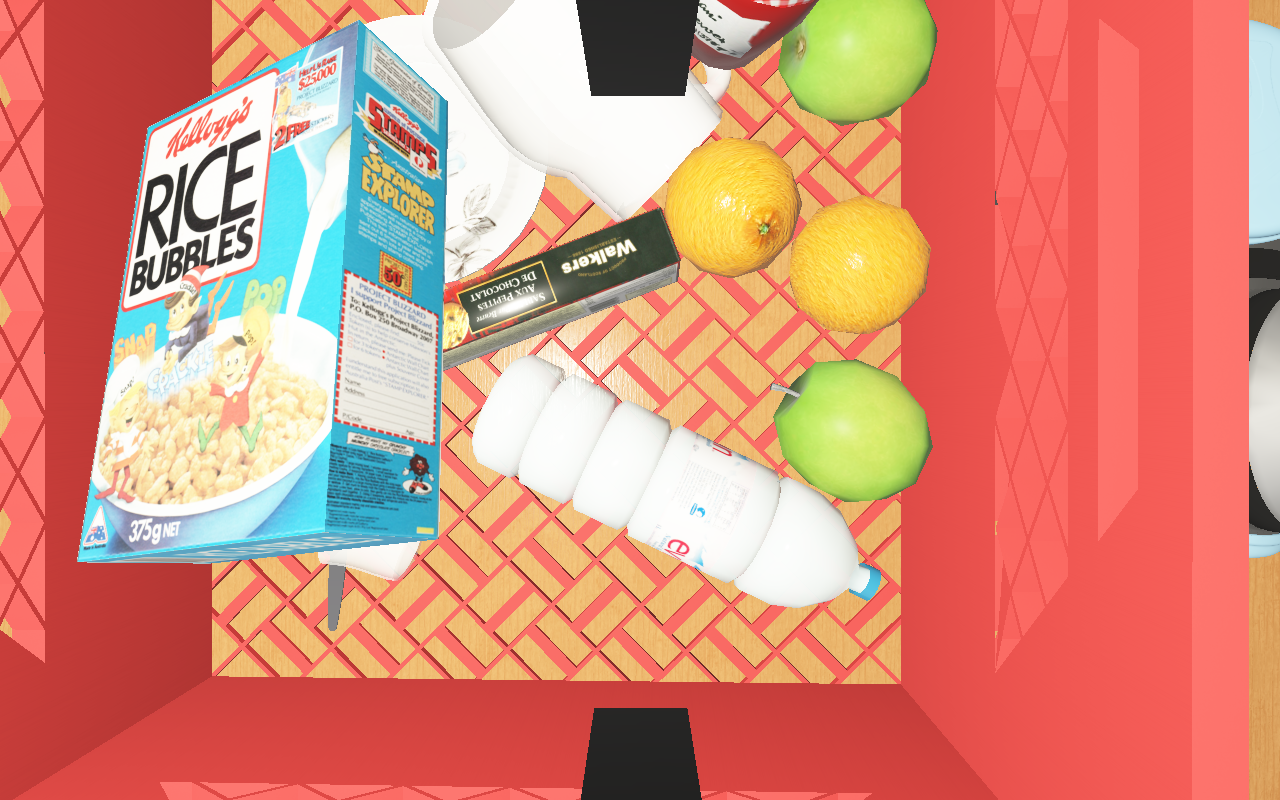
Objects in the scene:
water bottle
apple
orange
spoon
glass
wineglass
honey jar
jam jar
cereal box
biscuit box